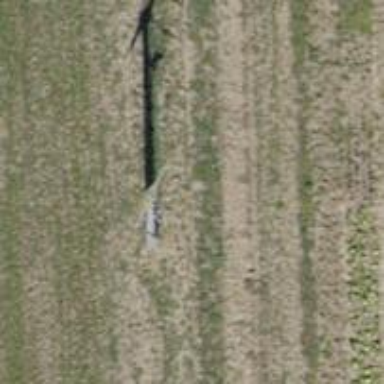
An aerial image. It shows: Concrete power pole.